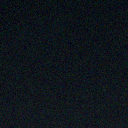
Screen state: off